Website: lowes
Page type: customer-info-address
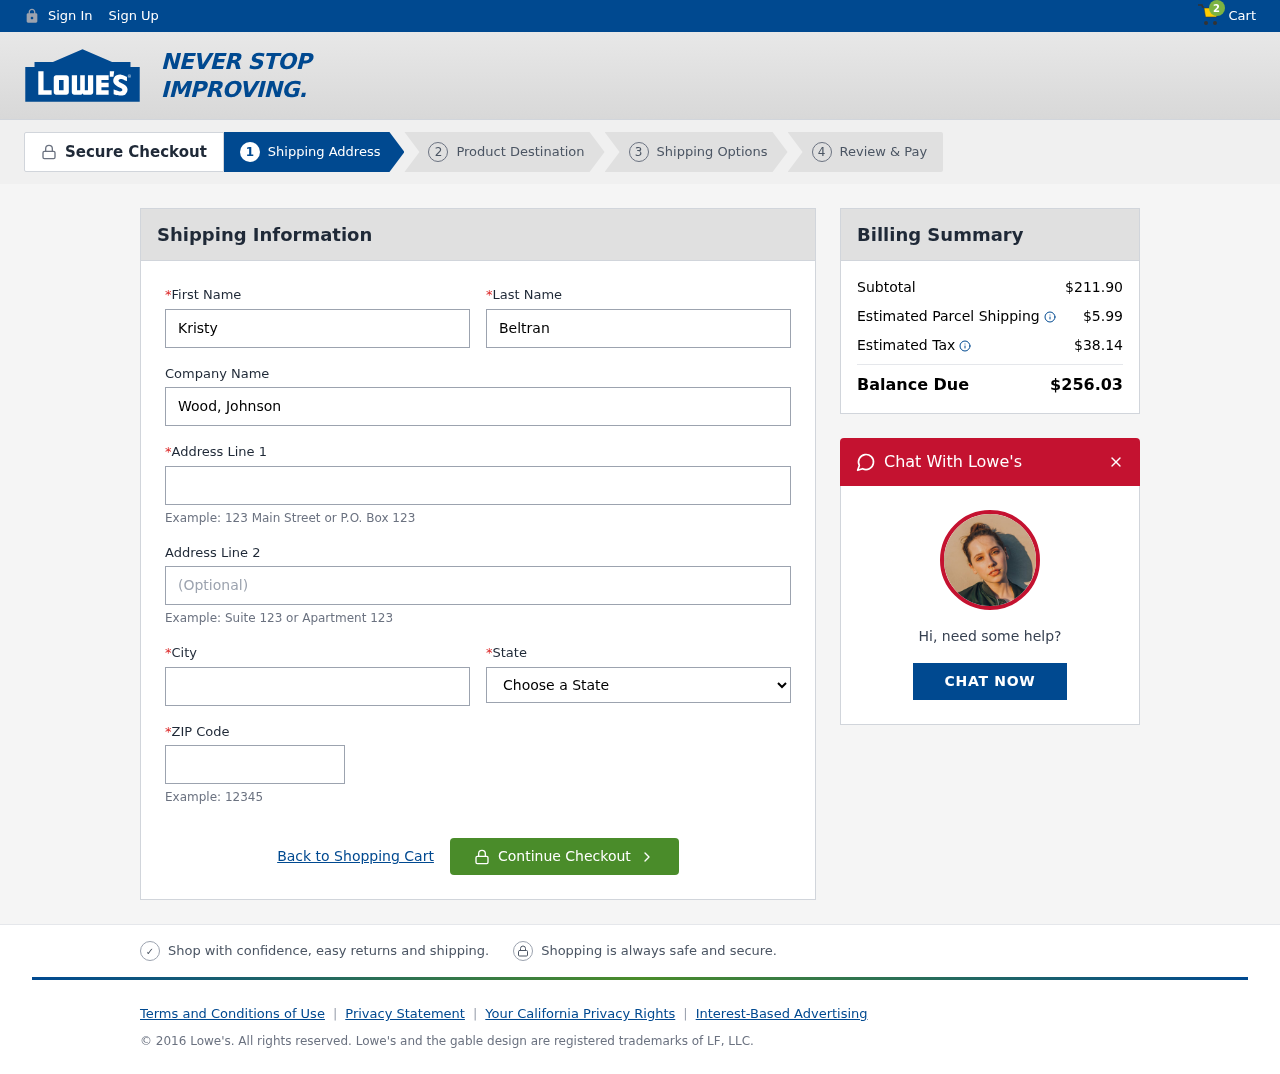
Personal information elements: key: PII_CITY
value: New Alanview
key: PII_COMPANY
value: Wood, Johnson and Ayers
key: PII_FIRSTNAME
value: Kristy
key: PII_LASTNAME
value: Beltran
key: PII_POSTCODE
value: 09770
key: PII_STATE
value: Arkansas
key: PII_STREET
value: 0277 Tanner Crossing
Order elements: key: ORDER_NUM_ITEMS
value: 2
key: ORDER_SUBTOTAL
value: $211.90
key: ORDER_SHIPPING_COST
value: $5.99
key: ORDER_TAX
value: $38.14
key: ORDER_TOTAL
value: $256.03